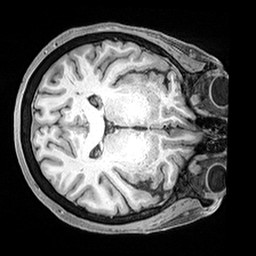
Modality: T1w
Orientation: axial
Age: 63
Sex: female
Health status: healthy
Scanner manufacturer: siemens
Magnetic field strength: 3 T
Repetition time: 2.4 s
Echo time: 0.00217 s